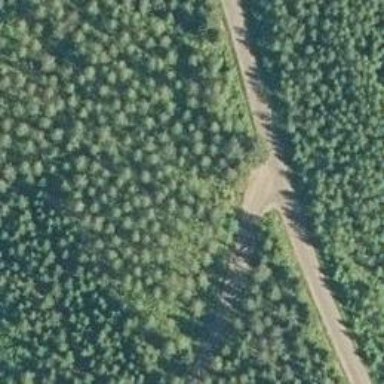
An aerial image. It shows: Unclassified road.